Field crop: tomato
Growth stage: 1
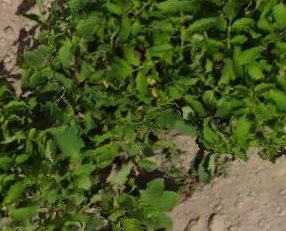
Species: tomato